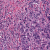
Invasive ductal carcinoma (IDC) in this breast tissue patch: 1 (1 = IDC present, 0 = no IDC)